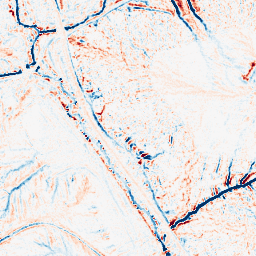
Category: edge_preserving
Decomposition family: median
Decomposition parameters: size: 7
Upsampling method: bilinear
Upsampling parameters: scale: 2
Upsampling scale: 2